Question: I am getting error while streaming video
'''
<html>
<body>
<div id='container'>The player will be placed here</div>
<script type="text/javascript" src="http://ajax.googleapis.com/ajax/libs/swfobject/2.2/swfobject.js"> </script>
<script type="text/javascript">
var flashvars = {
file:'user2.flv',
streamer:'rtmp://localhost/myapp/',
type : 'video'
};
swfobject.embedSWF('player.swf','container','480','270','9.0.115','false', flashvars,
{allowfullscreen:'true',allowscriptaccess:'always'},
{id:'jwplayer',name:'jwplayer'}
);
</script>
</body>
'''

CAn anyone help me fixing this?
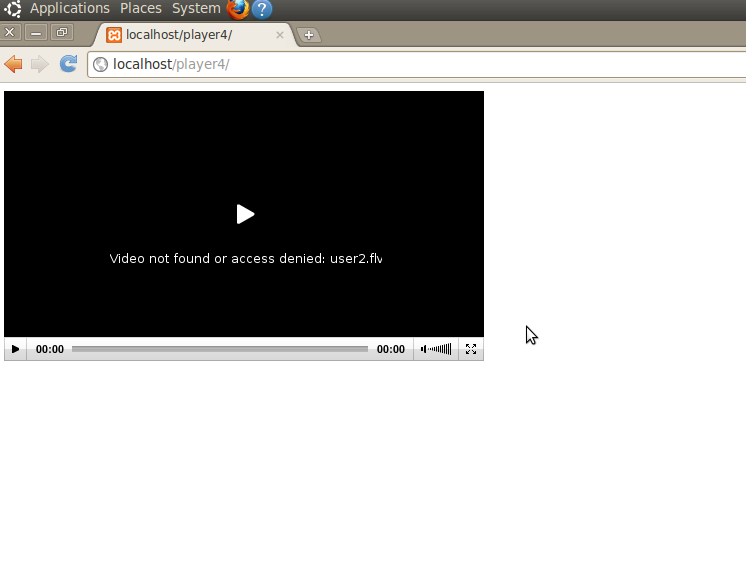
Answer: Looks to me like you have a simple "it is not there" answer. Questions to ask:
- - - -